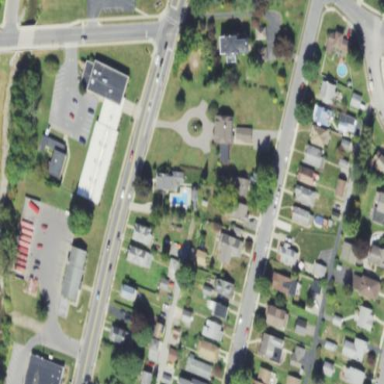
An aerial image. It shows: Sidewalk.